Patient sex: M
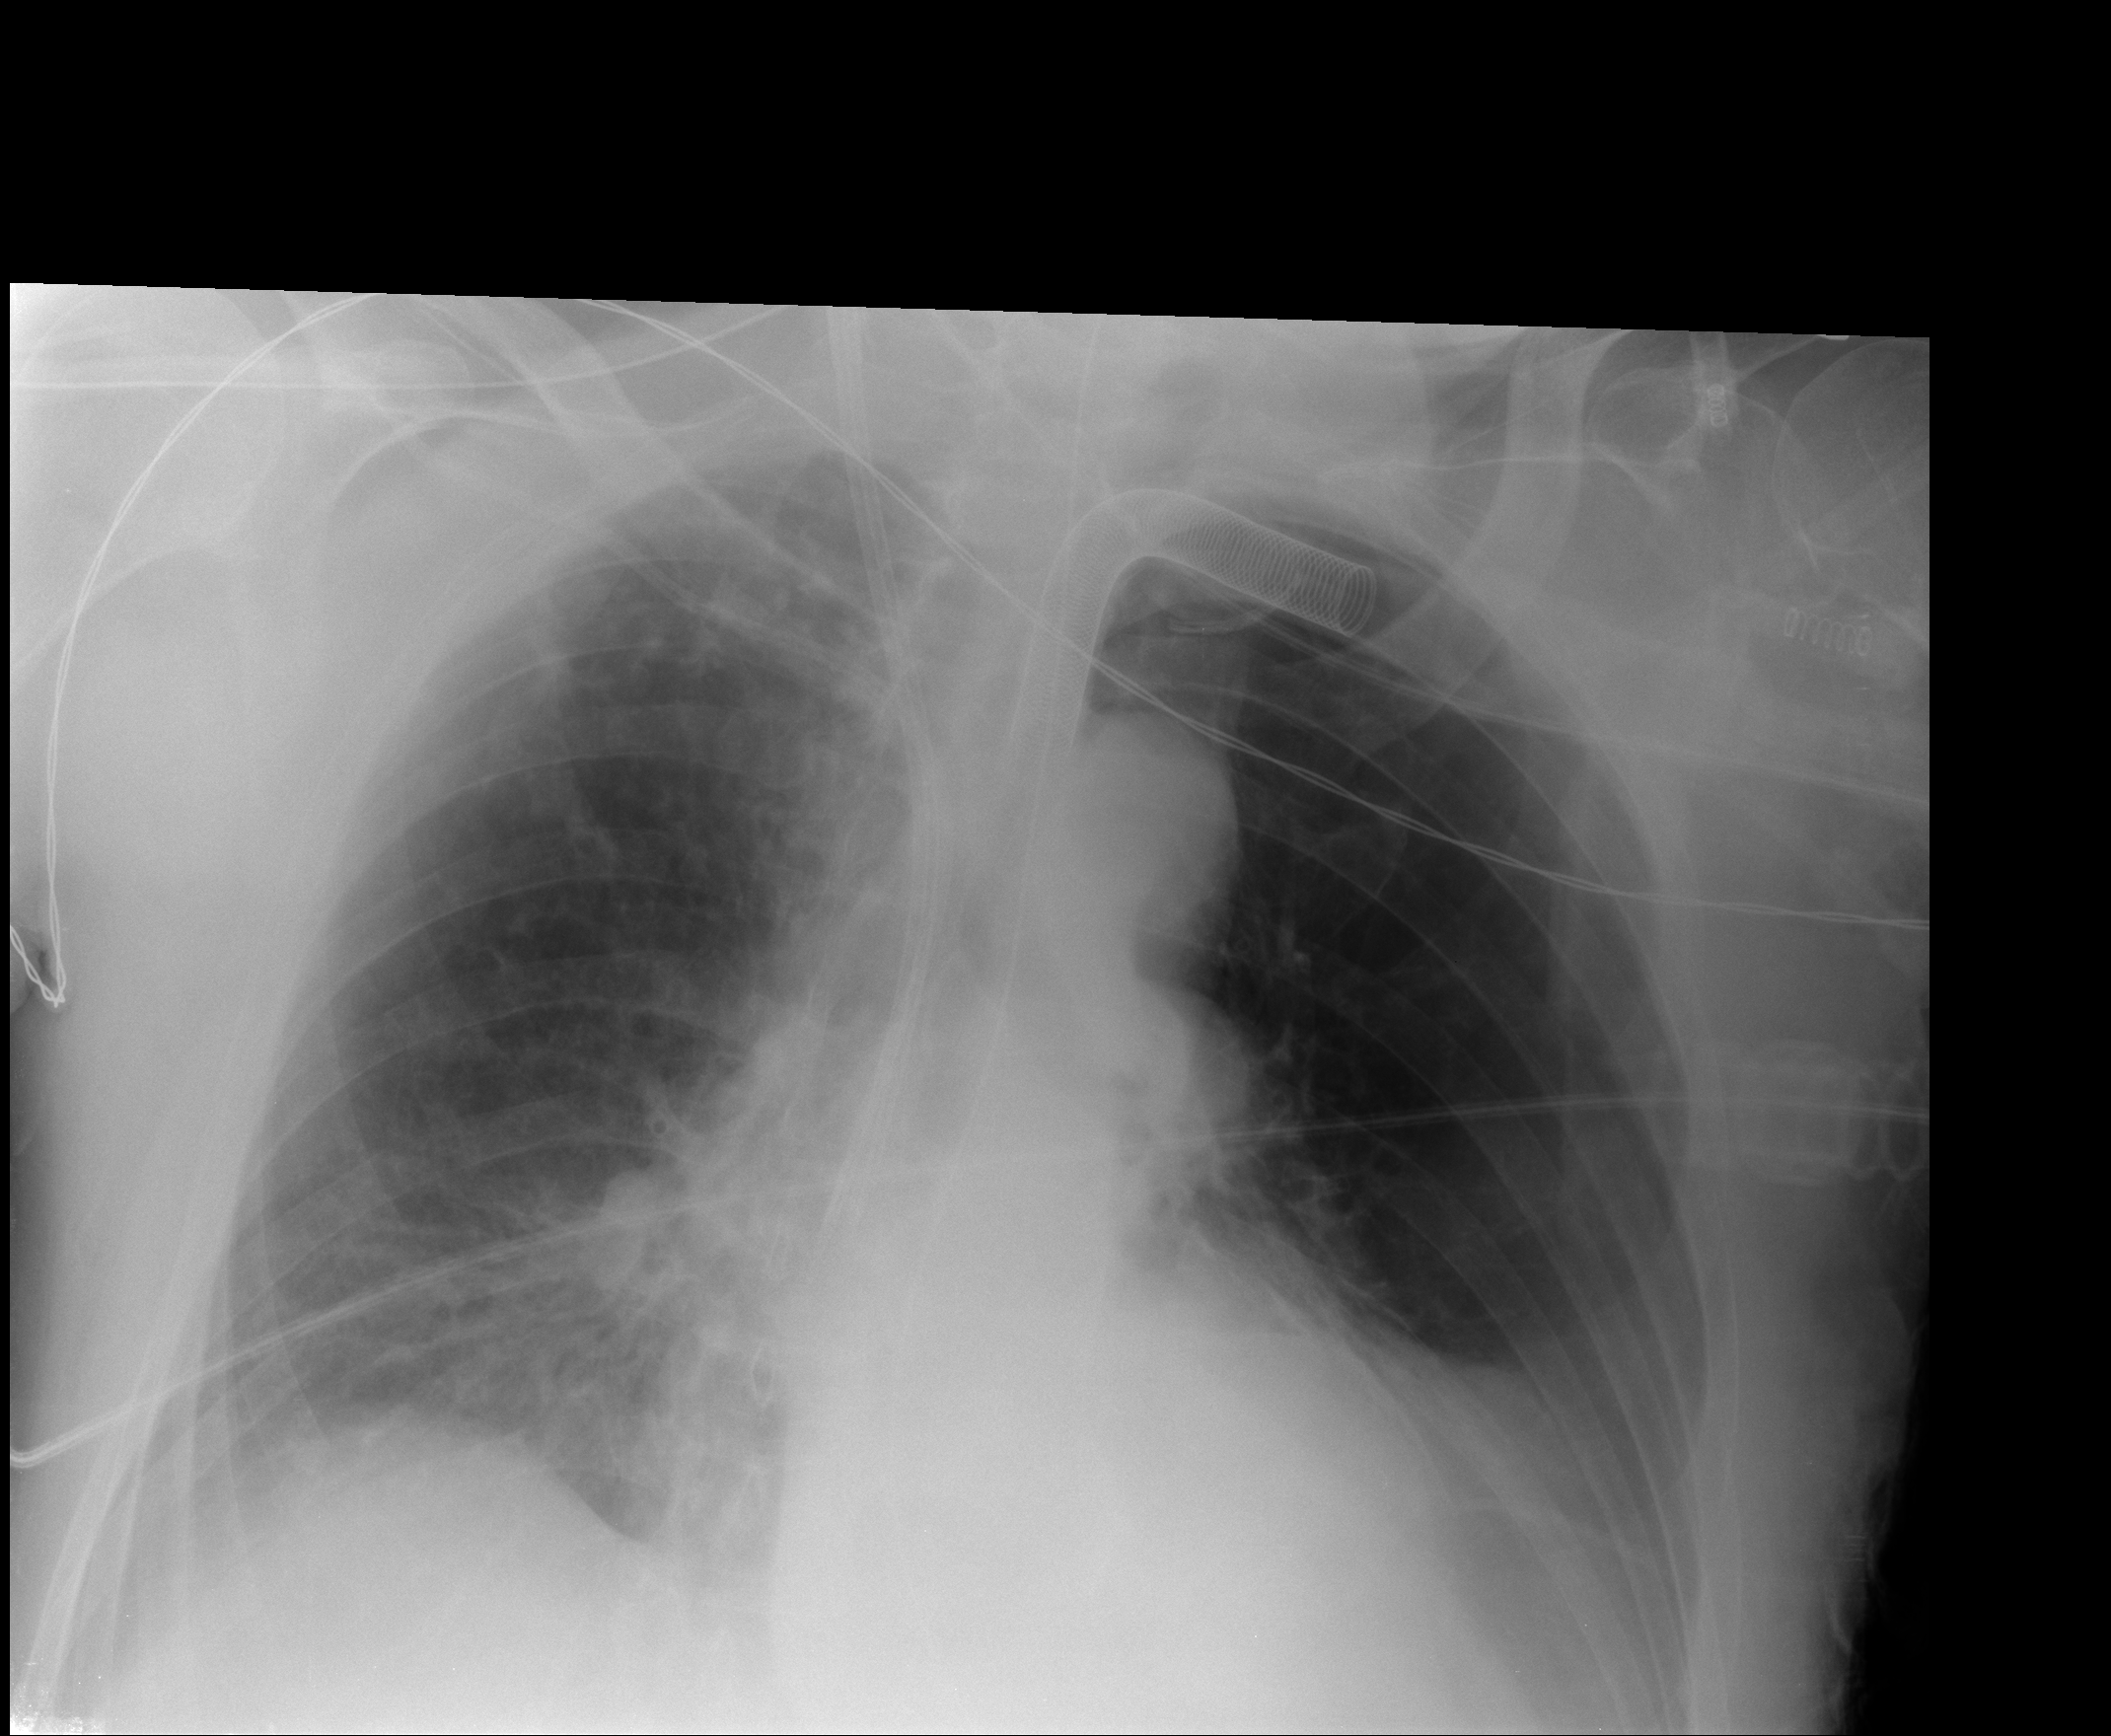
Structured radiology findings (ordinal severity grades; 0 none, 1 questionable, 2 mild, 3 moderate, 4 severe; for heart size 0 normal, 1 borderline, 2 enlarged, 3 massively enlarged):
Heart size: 0
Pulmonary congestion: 0
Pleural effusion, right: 0
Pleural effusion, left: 2
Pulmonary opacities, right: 2
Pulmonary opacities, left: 0
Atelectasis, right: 2
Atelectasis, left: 2